You are looking at the envelope spectrum of a bearing's vibration signal. The marked vertical lines are the theoretical fault frequencies for the outer race, inner race, rolling elements, and cage. Determine the bearing's health state. Answer with exactly one of: normal, inner_race, outer_race, ball.
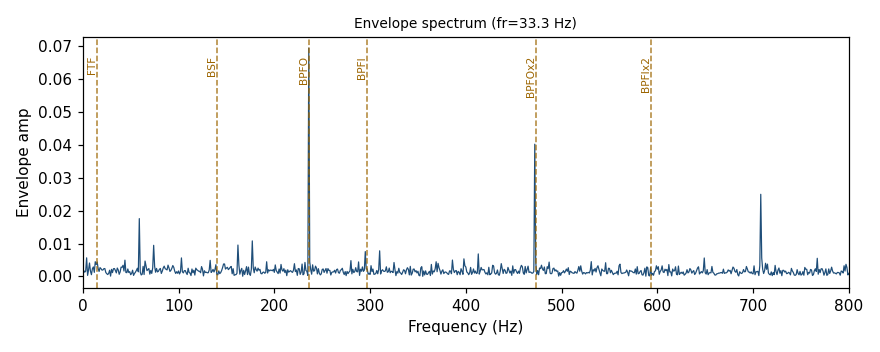
Answer: outer_race